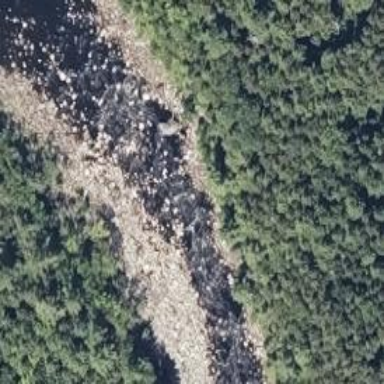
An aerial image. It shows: Majestic waterfall cascading down cliff.